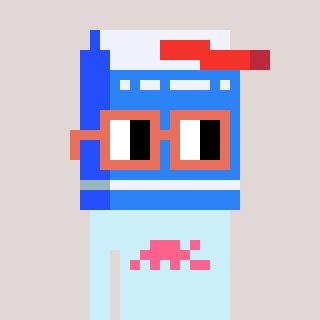
a pixel art character with square orange glasses, a milk-shaped head and a cold-colored body on a warm background